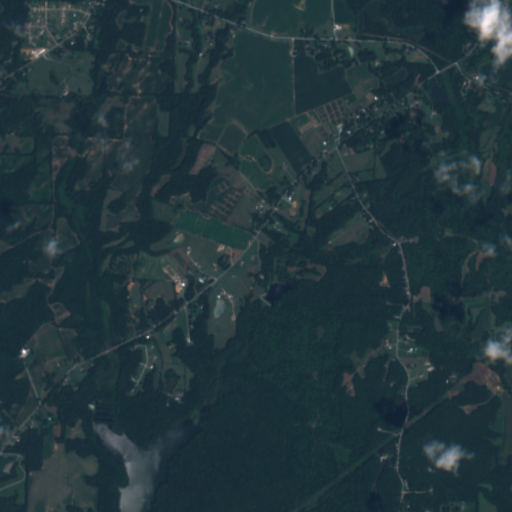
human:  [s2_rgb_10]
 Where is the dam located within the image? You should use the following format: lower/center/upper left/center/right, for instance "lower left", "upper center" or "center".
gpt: The dam is located in the center of the image.
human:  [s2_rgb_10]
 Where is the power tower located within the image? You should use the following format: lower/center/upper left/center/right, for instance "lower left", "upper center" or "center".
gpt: The power tower is located in the lower right of the image.
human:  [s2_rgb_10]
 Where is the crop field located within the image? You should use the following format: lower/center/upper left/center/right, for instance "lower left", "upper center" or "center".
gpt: There is no crop field in the image.